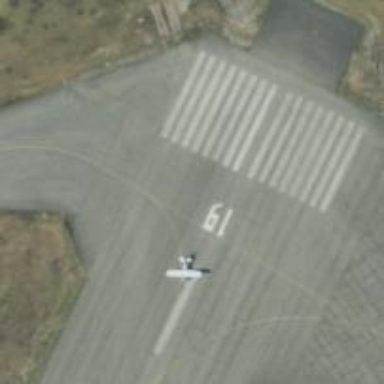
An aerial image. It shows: Asphalt runway at the airport.